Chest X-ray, PA view. Patient: 43 years old, sex M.
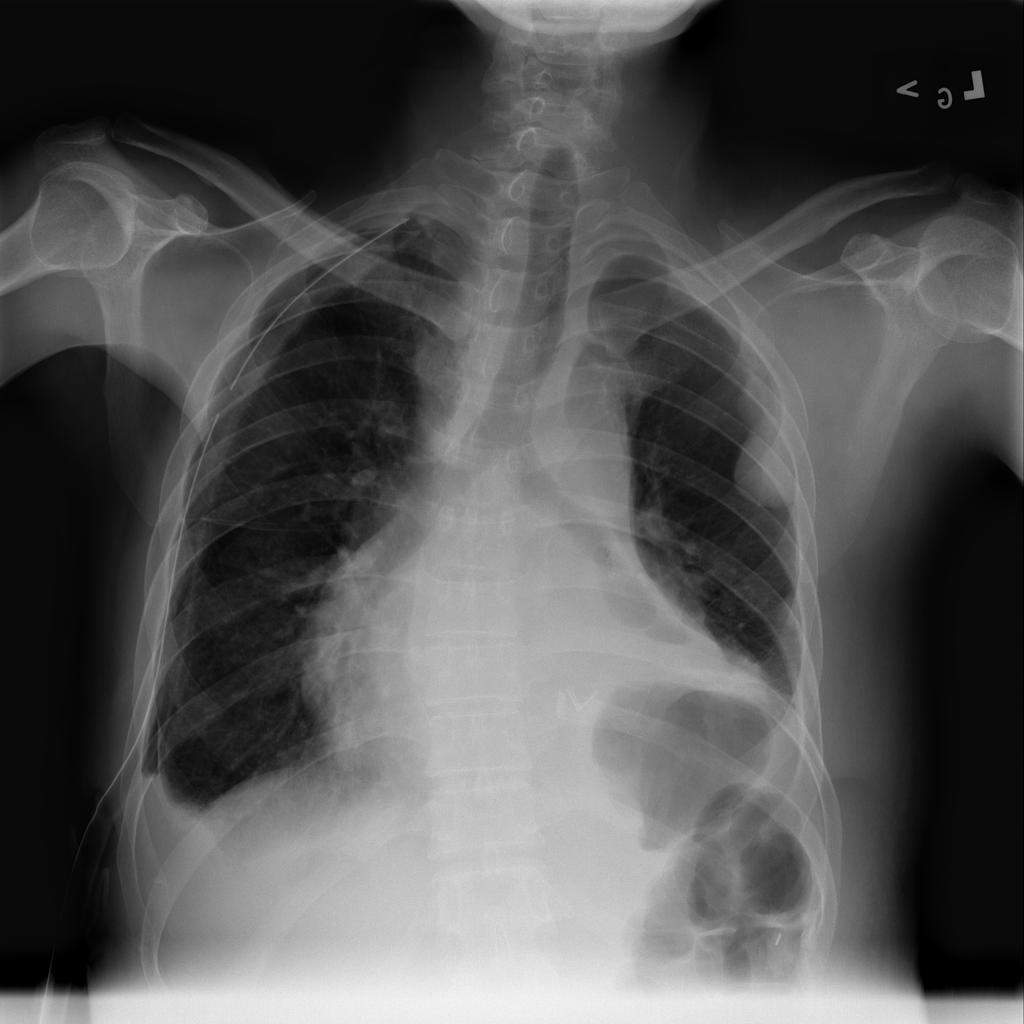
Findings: Nodule, Pleural_Thickening